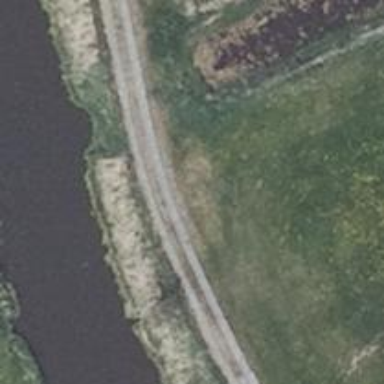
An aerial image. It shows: Concrete track with grade 3 track type.